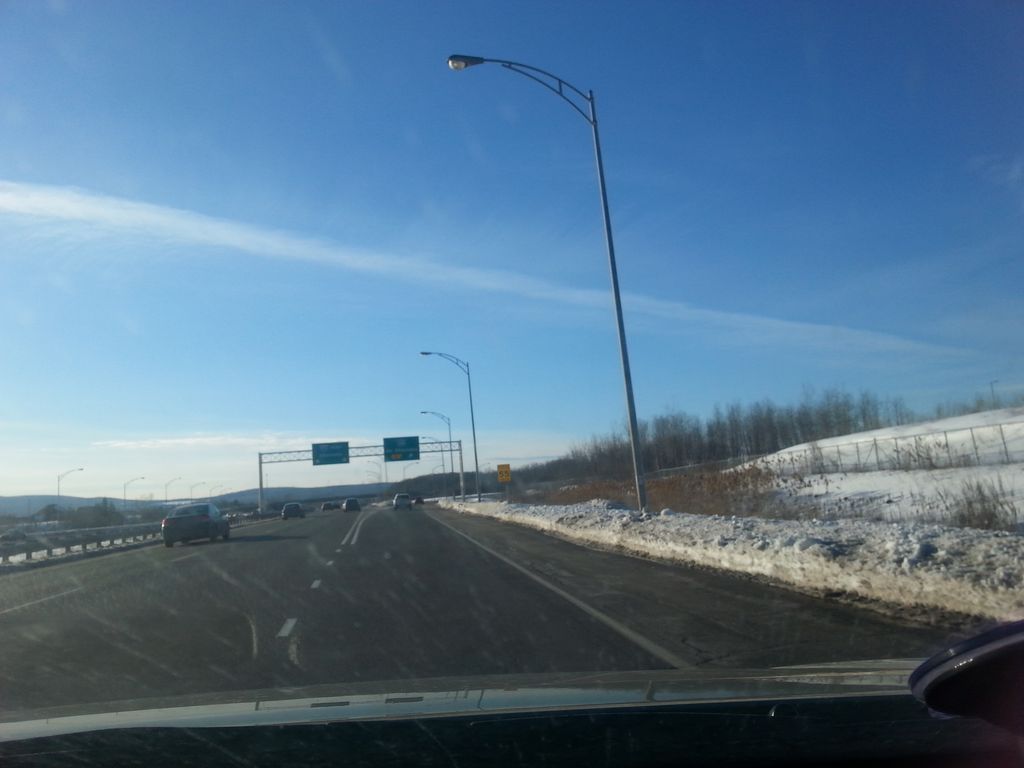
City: quebec_city